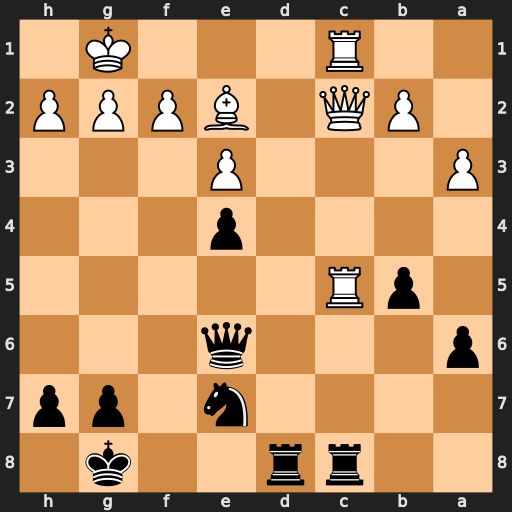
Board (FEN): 2rr2k1/4n1pp/p3q3/1pR5/4p3/P3P3/1PQ1BPPP/2R3K1
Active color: b
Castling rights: -
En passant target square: -
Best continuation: Rxc5 Qxc5 Rc8 Qxc8+ Nxc8